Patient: sex F, age 77
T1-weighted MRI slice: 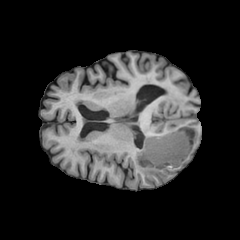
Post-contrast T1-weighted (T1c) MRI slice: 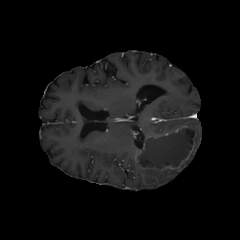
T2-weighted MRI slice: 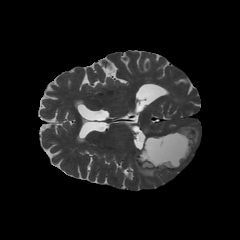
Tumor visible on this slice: yes
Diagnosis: Glioblastoma, IDH-wildtype
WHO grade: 4